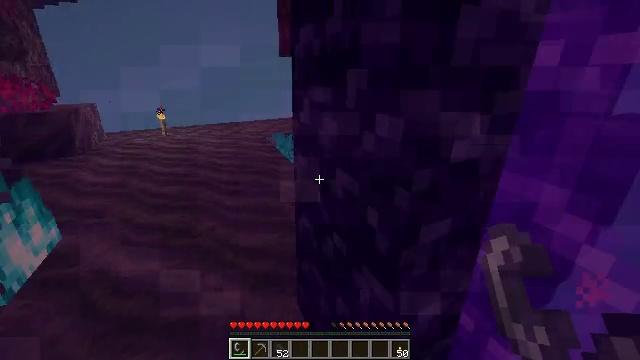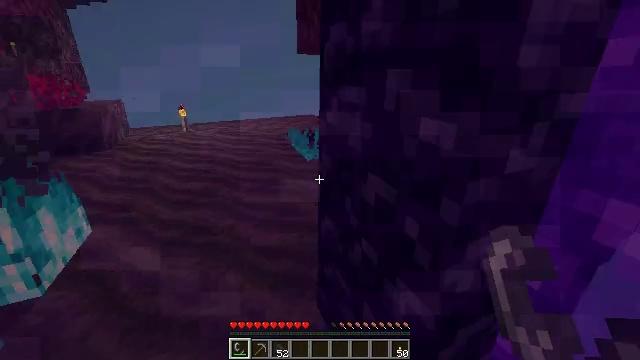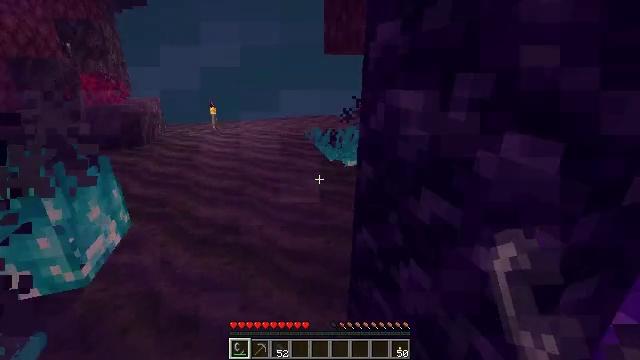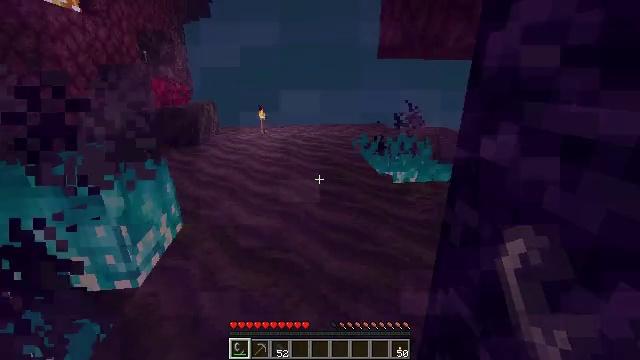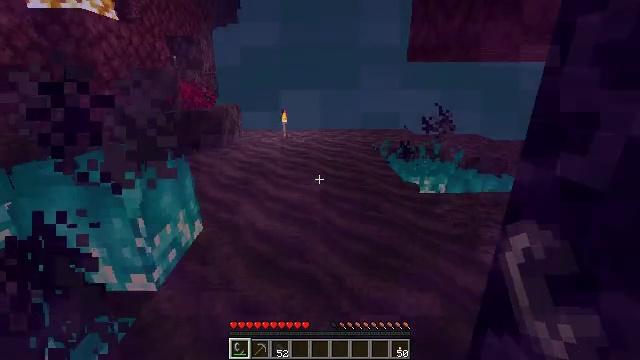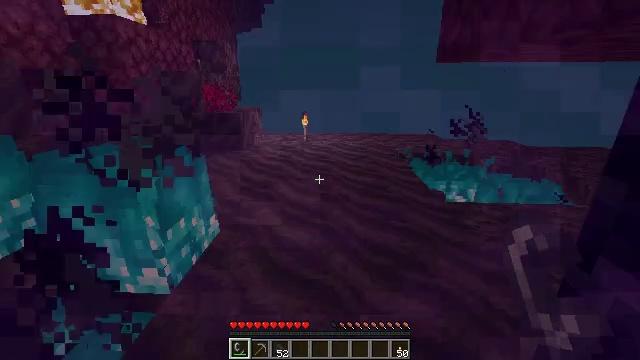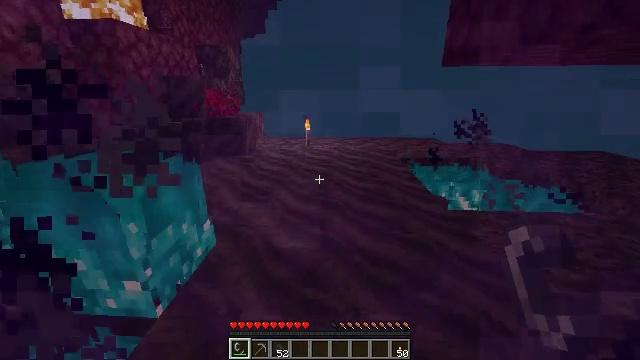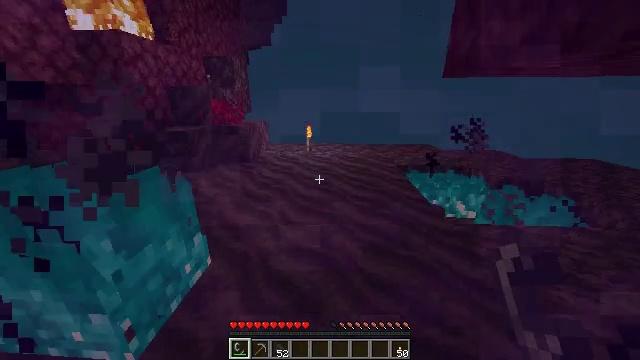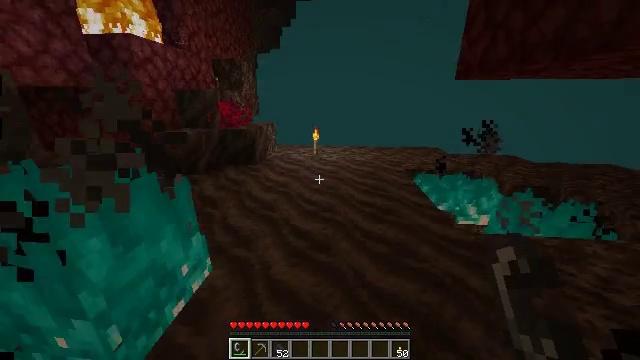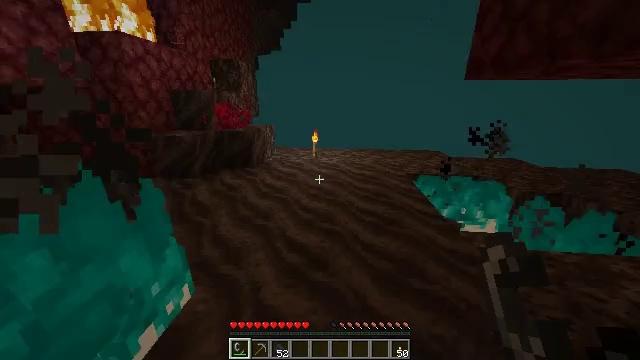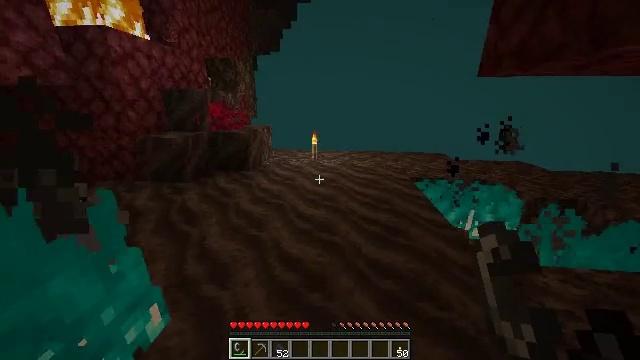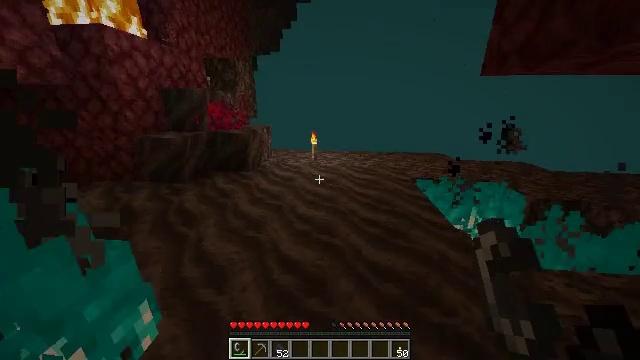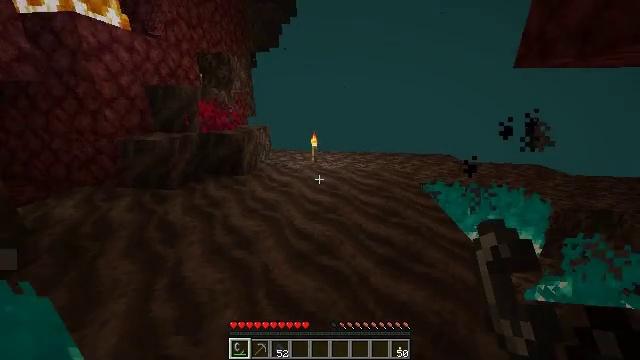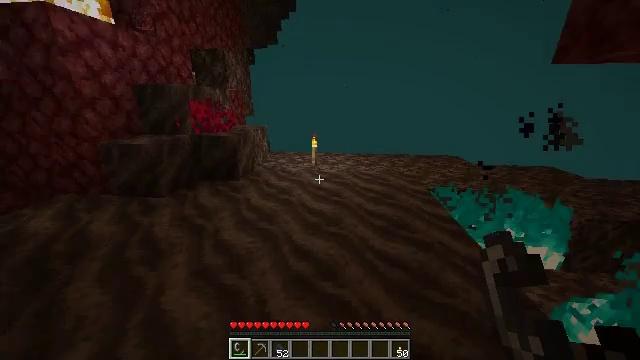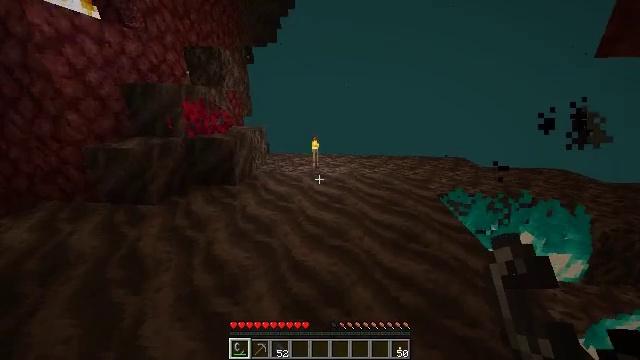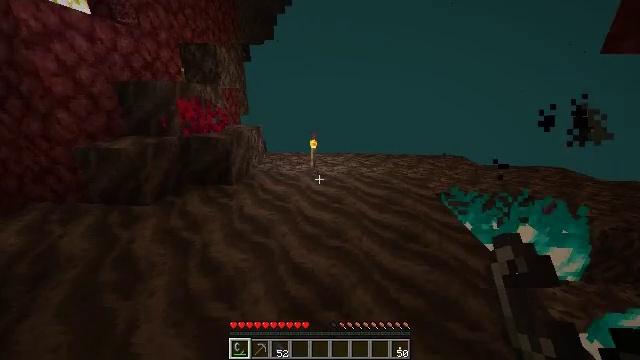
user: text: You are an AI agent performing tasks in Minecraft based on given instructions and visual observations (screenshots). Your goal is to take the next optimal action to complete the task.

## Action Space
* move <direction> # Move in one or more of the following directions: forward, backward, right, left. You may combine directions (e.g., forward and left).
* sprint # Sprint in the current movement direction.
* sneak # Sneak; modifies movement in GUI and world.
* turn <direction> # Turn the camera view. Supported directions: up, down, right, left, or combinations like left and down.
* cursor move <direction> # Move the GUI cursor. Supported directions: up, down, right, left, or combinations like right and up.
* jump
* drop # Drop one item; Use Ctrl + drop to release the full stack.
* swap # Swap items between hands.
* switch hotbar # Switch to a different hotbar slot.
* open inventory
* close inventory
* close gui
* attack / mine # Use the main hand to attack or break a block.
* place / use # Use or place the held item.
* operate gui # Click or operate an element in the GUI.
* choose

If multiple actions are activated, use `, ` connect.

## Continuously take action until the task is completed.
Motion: motion action
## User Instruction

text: Break soul soil to pick it up.
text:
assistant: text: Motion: move forward and move left, turn left
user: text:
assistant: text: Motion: move forward, turn left
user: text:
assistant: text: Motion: move forward, turn left
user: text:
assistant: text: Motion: move forward, turn left
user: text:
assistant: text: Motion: move forward, sprint, turn left
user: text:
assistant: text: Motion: move forward, sprint
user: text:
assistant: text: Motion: move forward, sprint
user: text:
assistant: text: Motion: move forward, sprint, turn left
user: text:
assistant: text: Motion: move forward, sprint
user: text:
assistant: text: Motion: move forward, sprint
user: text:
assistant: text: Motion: move forward, sprint
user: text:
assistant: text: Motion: move forward, sprint
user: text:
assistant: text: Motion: move forward, sprint
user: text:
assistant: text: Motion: move forward, sprint
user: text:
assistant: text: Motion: move forward, sprint
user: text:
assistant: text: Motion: move forward, sprint, turn right
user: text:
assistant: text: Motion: move forward, sprint, turn right
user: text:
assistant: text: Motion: move forward, sprint
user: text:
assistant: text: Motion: move forward, sprint
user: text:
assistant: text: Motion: move forward, sprint, turn right and down
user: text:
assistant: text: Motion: move forward, sprint, turn right
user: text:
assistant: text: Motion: move forward, sprint, turn right
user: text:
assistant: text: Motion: move forward, sprint, turn right
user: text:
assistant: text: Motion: move forward, sprint, turn right
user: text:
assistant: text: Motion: move forward, sprint
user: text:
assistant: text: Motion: move forward, sprint
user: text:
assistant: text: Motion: move forward, sprint
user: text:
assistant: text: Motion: move forward, turn down
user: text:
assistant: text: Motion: move forward, sprint, turn left and down
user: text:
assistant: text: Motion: move forward, sprint, turn left and down